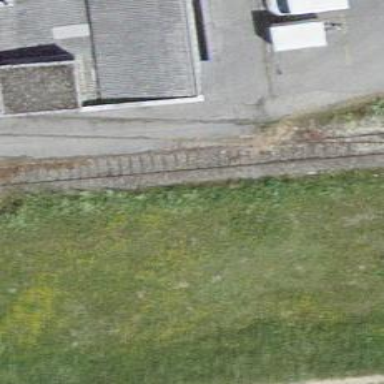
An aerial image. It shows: Single railway spur track.